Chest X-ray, AP view. Patient: 65 years old, sex F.
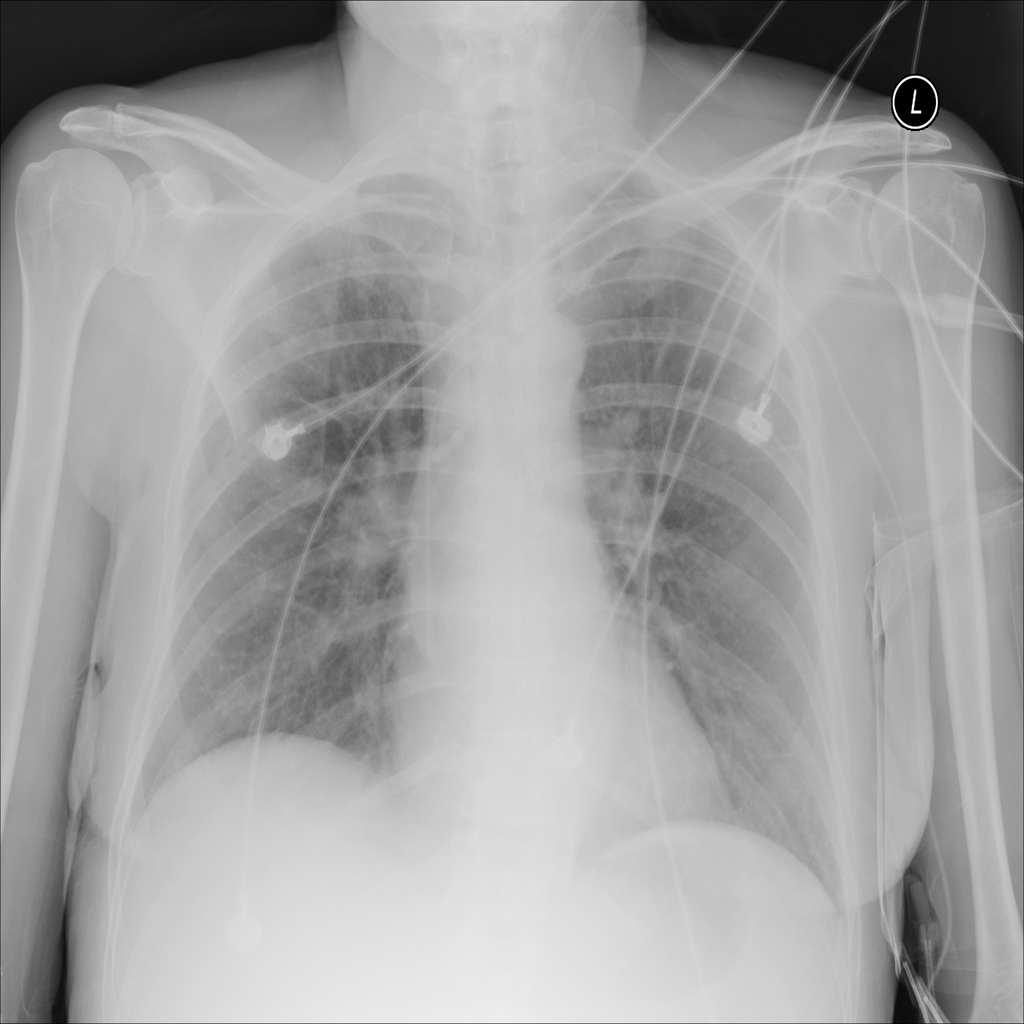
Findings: Atelectasis